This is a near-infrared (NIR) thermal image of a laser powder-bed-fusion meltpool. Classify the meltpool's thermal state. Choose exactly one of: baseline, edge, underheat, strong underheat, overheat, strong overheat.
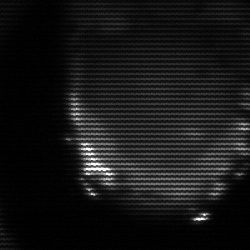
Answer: edge